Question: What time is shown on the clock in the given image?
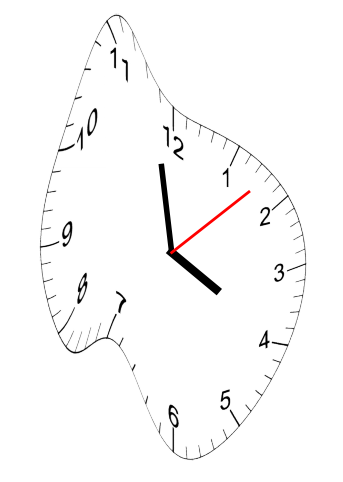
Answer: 03:58:08